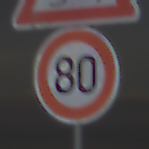
Verkehrszeichen: Geschwindigkeit80
Zusatzzeichen oben: SchleuderOderRutschgefahr
Umgebung: Outdoor, Nature
Tageszeit: SunriseSunset
Wetter: PartlyCloudy
Licht: Natural
Jahreszeit: Summer
Kontrast: HighContrast